Question: I have binary images and I want to convert them into a different type of image.My lecturer told me that "the images that you sent me are not clear, they are binary images,please could you visualize the shade of images". But I did not undestand what he meant. Please help me how can I convert them?

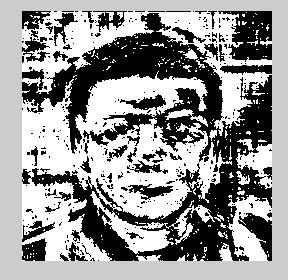
Answer: Binary image is an image with just two colors, usually black and white. Your lecturer probably want your images to have more colors (this property called color depth), they can be greyscale or colored (RGB). Show us an image example for more help (use Image button when you edit your question).
In general you cannot add more colors with simple comverter. You have to take care of colors when you create/save the image.